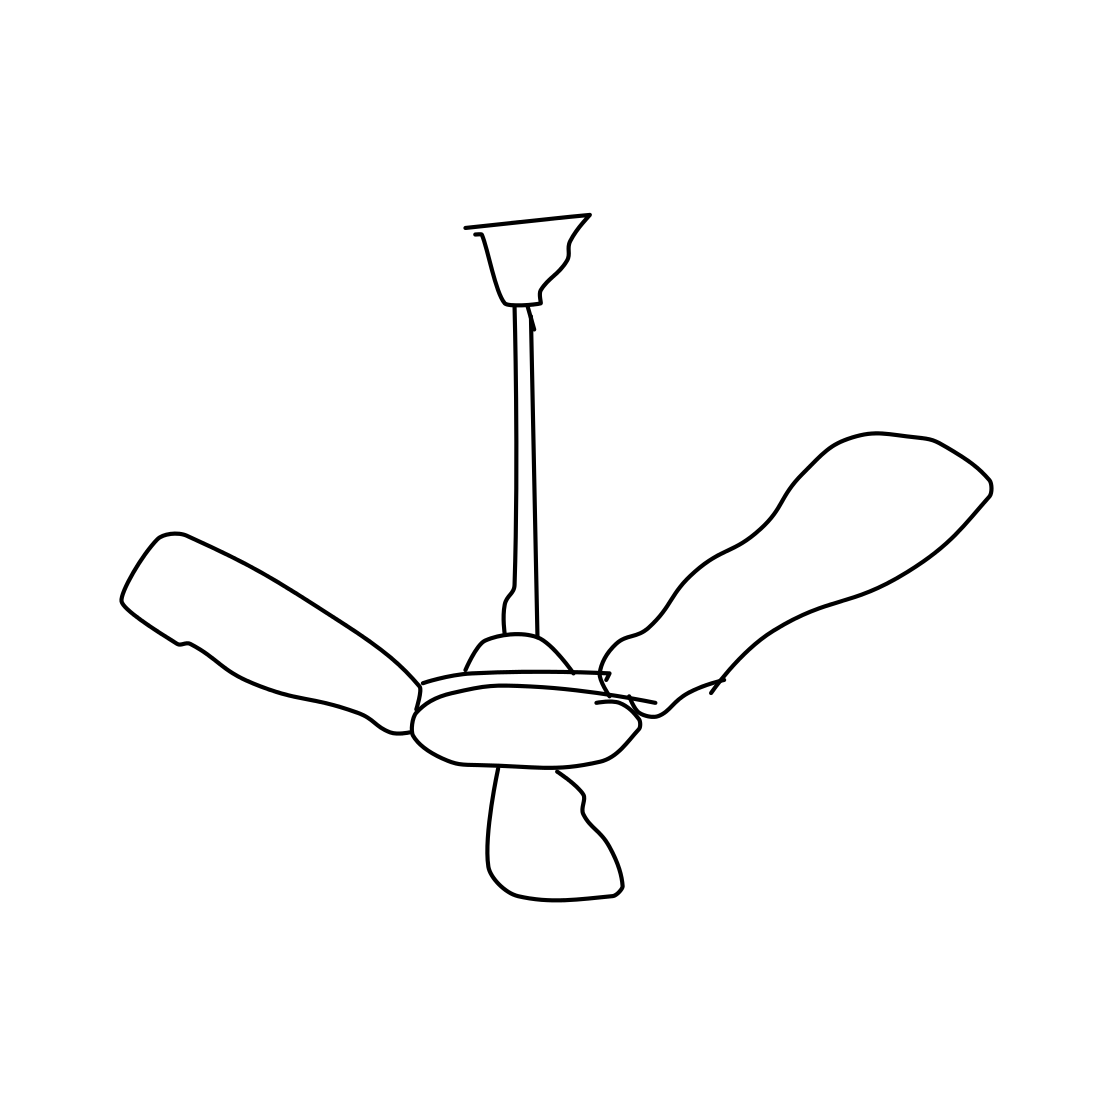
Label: fan